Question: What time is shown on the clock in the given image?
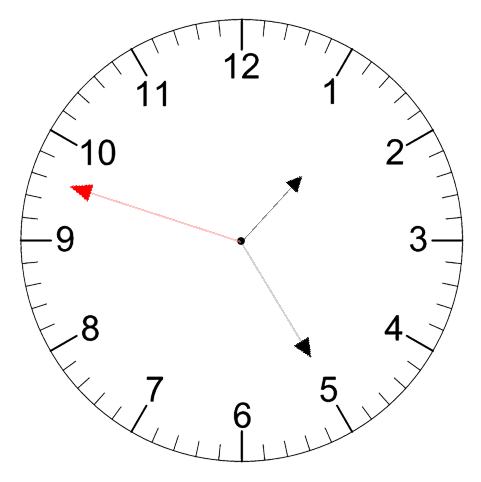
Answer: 01:24:48